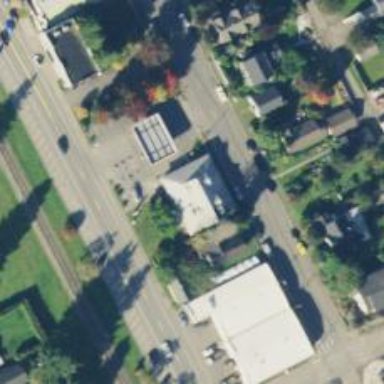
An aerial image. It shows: Convenience shop.